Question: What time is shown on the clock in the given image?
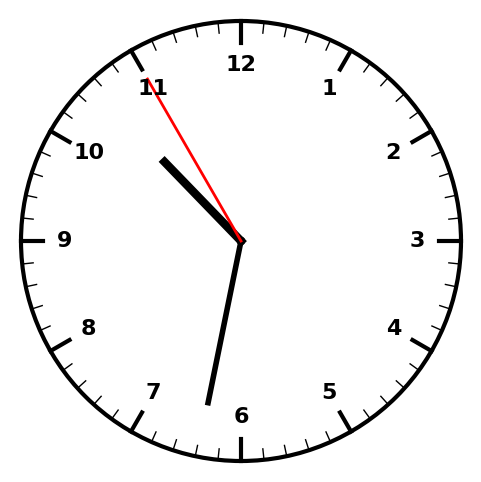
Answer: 10:31:55